Question: I am new to Objective-C.
It has 'TableViewCell' and the 'TableView' on the 'ViewController' like the following picture.

I want to change the View to another 'Viewcontroller' when I click the 'TableViewCell'.
But it seems can not use the 'performSegueWithIdentifier' to change the 'View' in 'didSelectRowAtIndexPath' without using 'UINavigationController' , The error log like the following:
'''
Push segues can only be used when the source controller is managed by an instance of UINavigationController.'
'''
Is there has another way to change the View to another 'Viewcontroller' when I click on the 'TableViewCell' ?
Thanks in advance.
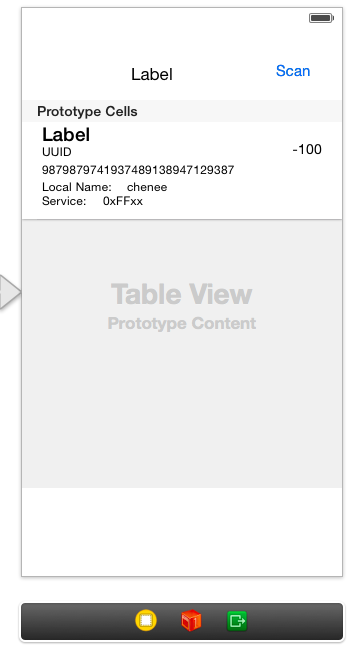
Answer: In Interface Builder(storyboard) click the following:

Exactly what the debugger says: 'Push segues can only be used when the source controller is managed by an instance of UINavigationController.'' Then you'll be able to push segues.